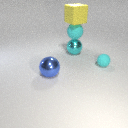
large yellow rubber cube above large cyan metal sphere